Interaction volume radius: 10 \u00c5
Interaction volume height: 45 \u00c5
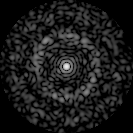
Disorder parameter: 0.8417